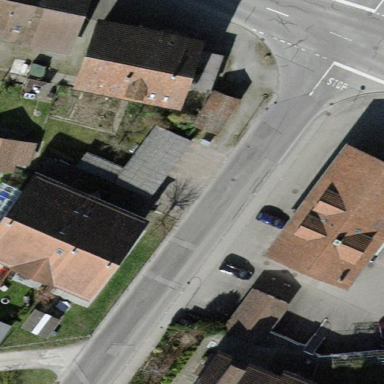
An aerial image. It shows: Terrace-style building with gabled roof.